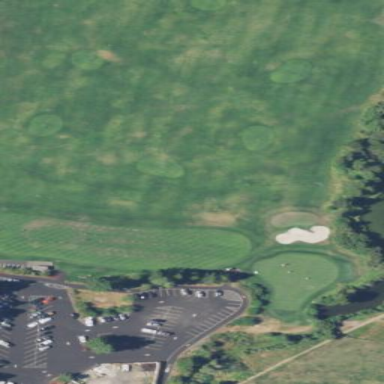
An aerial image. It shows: Driving range for golf practice.